Question: I'm currently exploring how to use 'Link' intermediate throw event in jBPM 6.2. From this documentation on 'Link' in BPM (<URL>, it seems that we can create two link nodes and have them connected to each other.
I tried to do the same thing in jBPM diagram editor in Eclipse, however, I'm getting this error:
'java.lang.IllegalArgumentException: There should be at least 2 link events to make a connection'

Additionally, it seems that we need to specify target in the link event definition details. How can we specify that in jBPM diagram editor in Eclipse?
The diagram might be incorrect in that I have two 'throw' links. It should be one 'throw' link and one 'catch' link.
I've updated the diagram with one 'throw' link and one 'catch' link.
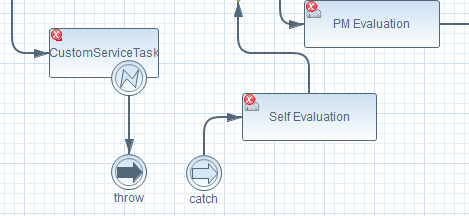
Answer: I found that I have to match the 'Link' names of both 'Throw' and 'Catch' nodes. After adjusting the names, the jBPM was able to complete the workflow.